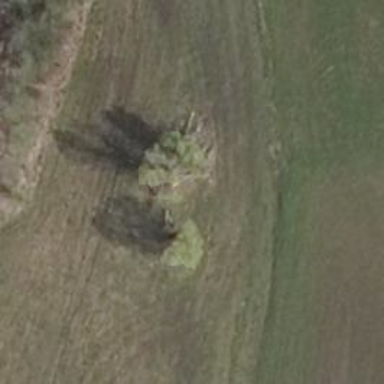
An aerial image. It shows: Deciduous broadleaved tree.